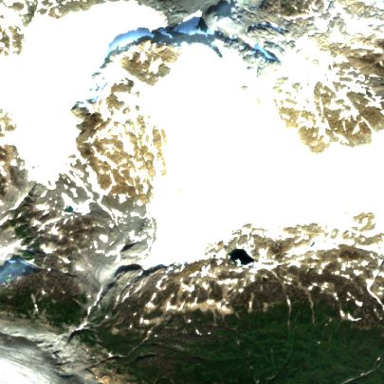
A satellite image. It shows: Majestic glacier in the distance.